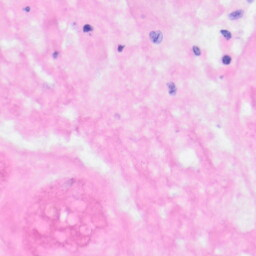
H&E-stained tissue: Kidney